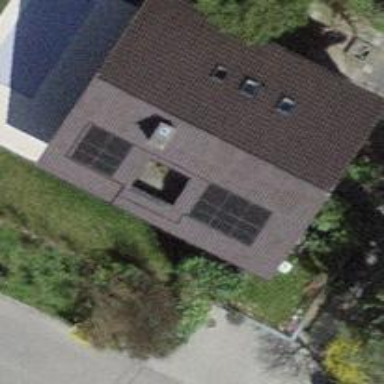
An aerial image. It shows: Solar power generator.